Question: I'm creating an application right now (with MYSQL), for learning words / languages with simple flashcards. What really gives me headache, is how to structure the schema (tables). Had a lot of thoughts on how to make it really simple, and I went on to structure it like this.

<URL>
I have a table for every language, which has 4 fields. A value, for example 'the dog', part of speech (noun), abbrevation and spelling. I collect all the single words in a table called 'translation' (or flashcards) where it all comes together. There are another 2 tables, but I want to focus on the saving of different flashcards.
With this kind of schema, I can make flashcards supporting more than 2 languages, without having the need to do all of them (the fields in translation are nullable). The thing is, I have to create another table and a new field in translations, if there is a new language added. I actually don't know if its bad nor good, but I think there are better approaches than this one here. With this information given:
Does anyone have an idea how to make this database schema better?
Thanks in advance! :)
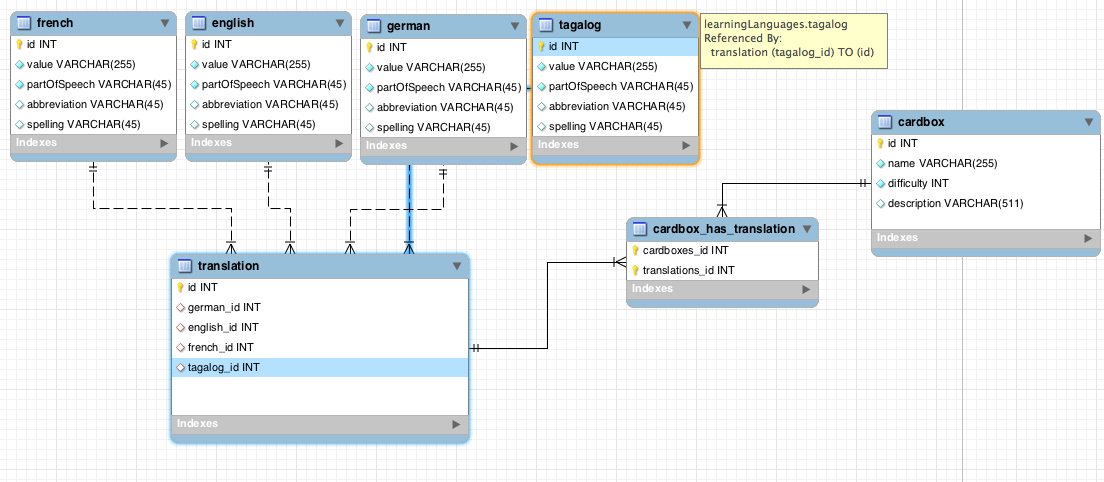
Answer: There is nothing wrong with your setup.
If it were me though I would combine your language table into one and then add a field to that table which will be field based on preset values. The advantage is that is someone wants to add an additional lnguage to your database, they don't have to add a new table and add programming for the new table. Instead one would only need to add an entry into the lookup table.
english + french + tagalog + german table to one table:
vocab{
id
value
partofspeech
abbreviation
spelling
language
}
the language field would be populated based on another table:
language{
language
}
The values in the language table would be:
French
English
Tagalog
German
Later when you decide to study spanish you just add it to the list.
When you study for a specific language you would just use a sql statement such as:
where language="French"